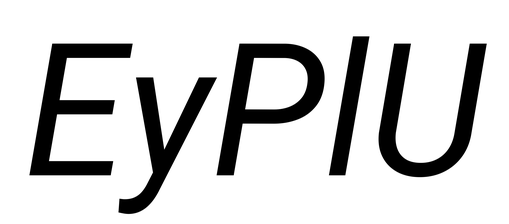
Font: Roboto-Italic_Italic